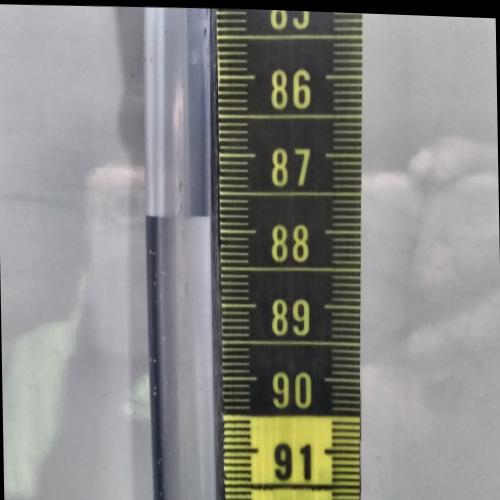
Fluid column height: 87.8 cm